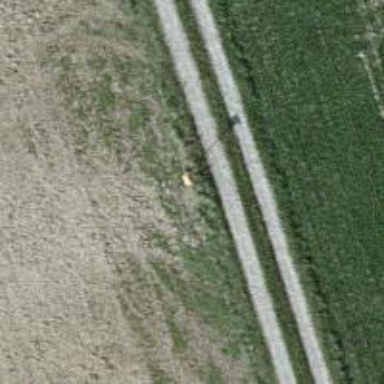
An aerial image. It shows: View of pole with roofed pipeline marker.